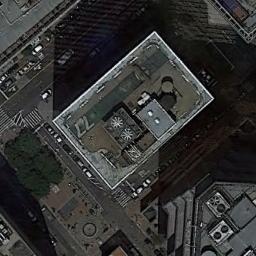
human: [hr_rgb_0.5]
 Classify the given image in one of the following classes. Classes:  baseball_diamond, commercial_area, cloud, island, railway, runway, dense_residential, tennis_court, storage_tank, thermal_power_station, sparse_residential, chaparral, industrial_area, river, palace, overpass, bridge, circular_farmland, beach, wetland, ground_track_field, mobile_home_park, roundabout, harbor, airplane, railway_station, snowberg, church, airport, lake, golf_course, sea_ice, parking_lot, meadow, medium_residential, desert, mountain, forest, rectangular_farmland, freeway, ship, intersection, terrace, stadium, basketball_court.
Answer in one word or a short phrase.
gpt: commercial_area